Question: I want to search a map within a bounding box whose lat/lng for North East points and South West points are available. I have 'lat' and 'lng' indexed as 'TrieDoubleField' type and 'latlng' as 'solr.LatLonType' type. The reason for searching within a box (and not a radius like in 'geofilt') is because the search is done on all areas visible on a rectangular map , and I am given the coordinates of 4 corners of the map.
Will it be inefficient to do 2 range queries, one for 'lat' and one for 'lng'? As shown in the image below, a lot of unnecessary ranges have to be searched through.
'http://127.0.0.1:8080/solr/select?q=*:*fl=id&fq=lat:[42.<PHONE> TO 42.<PHONE>] AND lng:[-71.<PHONE> TO -70.<PHONE>]'
If so, is there a better way?
'fq={!bbox}&sfield=latlng&pt=45.15,-93.85&''d=5' will not work as I cannot calculate the value for 'd' to match the bounds of my map.

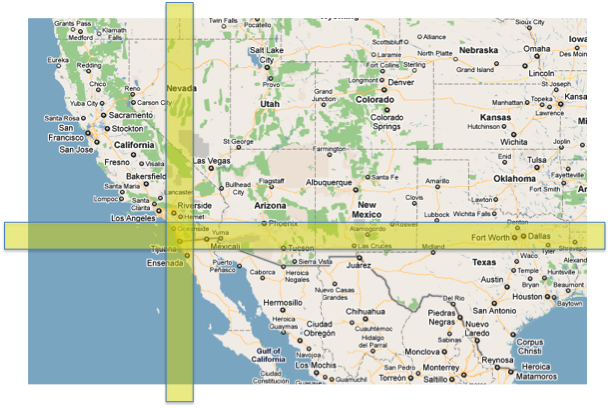
Answer: Solr 4 has a set of new spatial field types in which you can specify the lat-lon bounding box. There <URL> which I intend to bring up to date this weekend.
If you are using Solr 3 then yes, you can just do numeric range queries as you are doing. If you want to handle a dateline cross then it's a little more tricky as there are two pairs of range queries needed for the longitude. And "no", this approach is not inefficient, as you asked. BTW you don't need to index the latitude & longitude separately since the LatLonType does this already and you can use its fields. Look in the schema browser and you should see a field ending in __x and __y (if I recall).